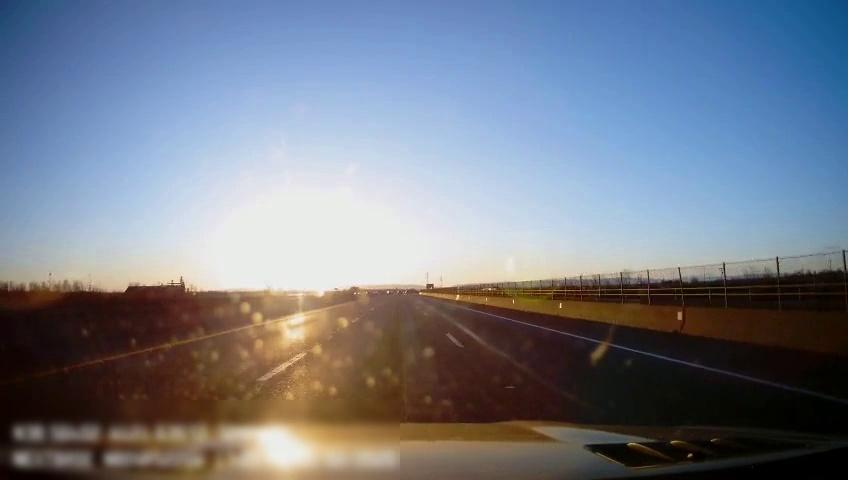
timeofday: Day
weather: Sunny
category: Drivable Space
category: Lanes | Alternate Lane
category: Lanes | Current Lane
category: Lanes | Current Lane
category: Lanes | Alternate Lane